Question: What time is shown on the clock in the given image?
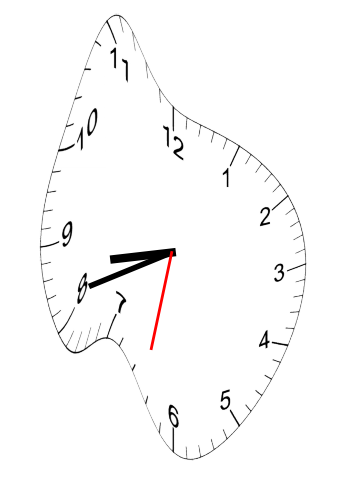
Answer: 08:41:32